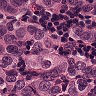
Metastatic tissue present: yes